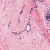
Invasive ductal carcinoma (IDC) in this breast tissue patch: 0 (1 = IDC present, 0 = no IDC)